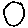
Label: circle